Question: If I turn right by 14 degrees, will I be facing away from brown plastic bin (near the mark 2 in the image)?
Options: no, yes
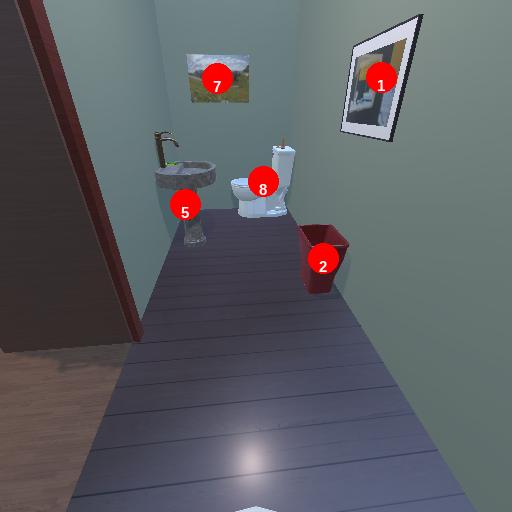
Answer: no